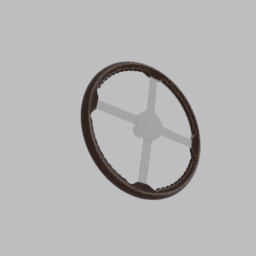
Label: mechanical